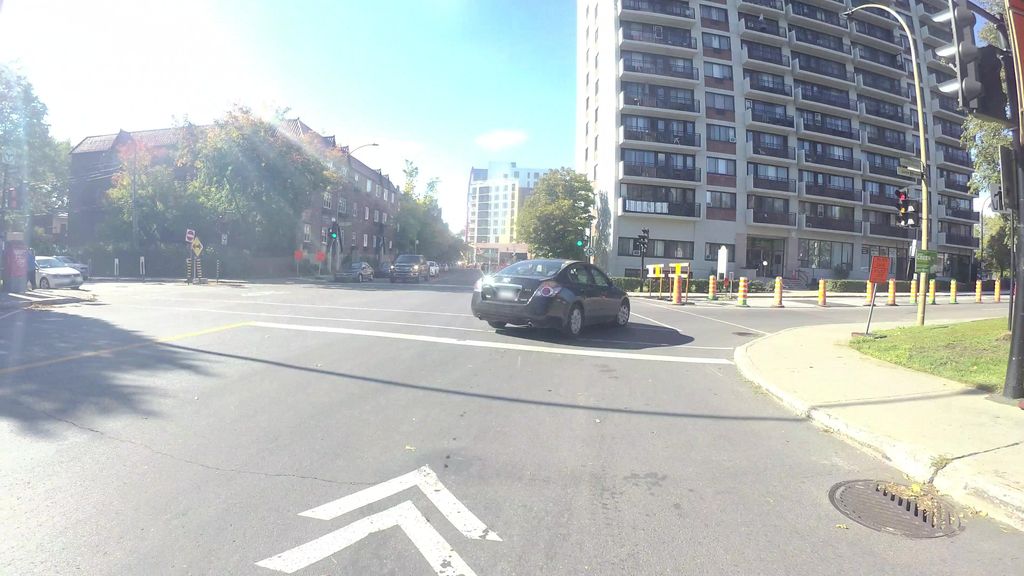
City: montreal